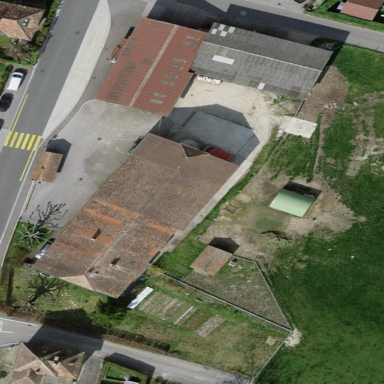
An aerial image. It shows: Farmyard area.